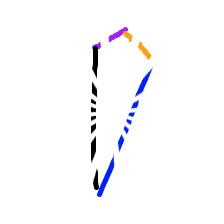
Shape: kite